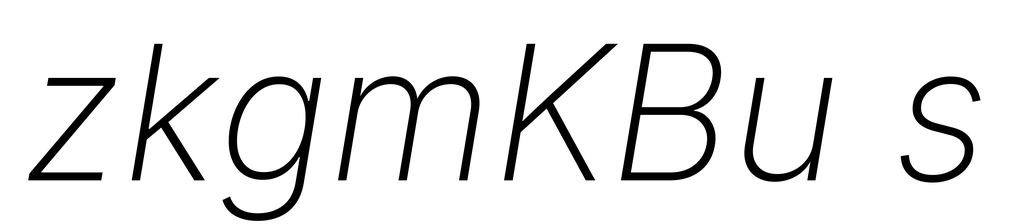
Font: Inter-Italic_ExtraLight_Italic